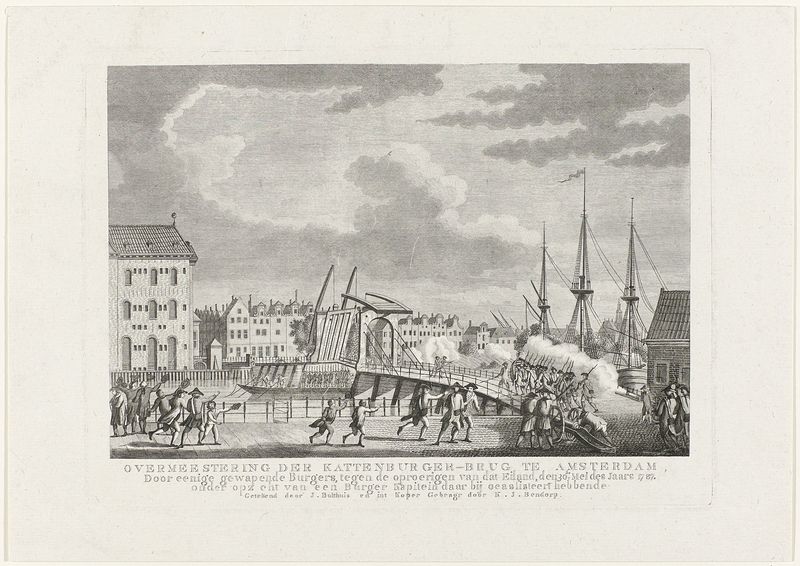
Titel: Verovering van de Kattenburgerbrug
Künstler: Carel Frederik (I) Bendorp
Standort: Amsterdam
Institution: Rijksmuseum
Schlagwörter: crowd, fight, hat, men, people, soldier, soldiers, white, black, gray, grey, windows, print, smoke, cloud, clouds, sky, boat, building, ship, water, houses, roof, street, river, drawing, black and white, battle, boats, mast, sail, flag, bridge, town, city, buildings, facade, harbor, war, ships, dutch, run, sails, wheel, text, europe, guns, rifle, rifles, running, dock, canal, string, amsterdam, cannon, overmer, stering